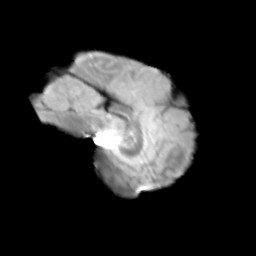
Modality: T2w
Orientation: sagittal
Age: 13
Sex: male
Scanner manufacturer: siemens
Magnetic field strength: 3 T
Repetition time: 3.8 s
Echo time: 0.07 s